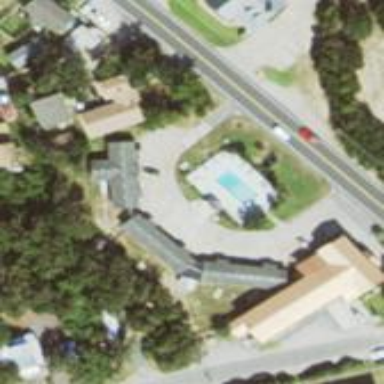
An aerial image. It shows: Commercial building that serves as motel for tourists.